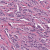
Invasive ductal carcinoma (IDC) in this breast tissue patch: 1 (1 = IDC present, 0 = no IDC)